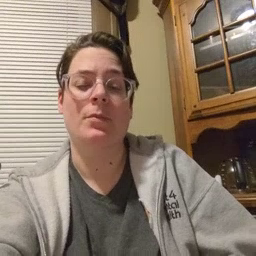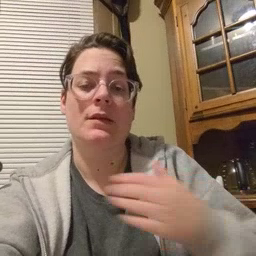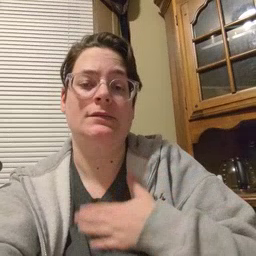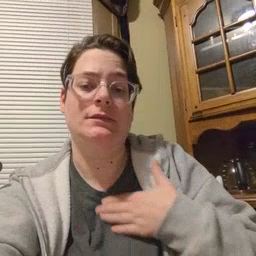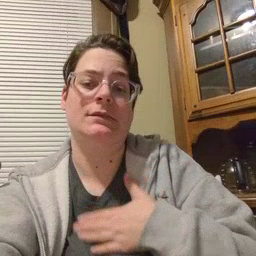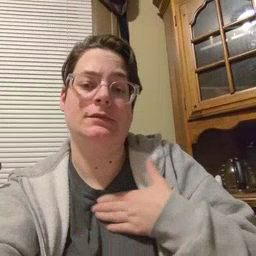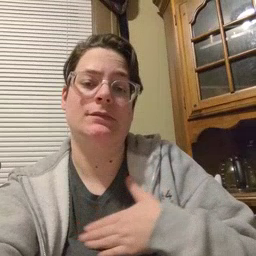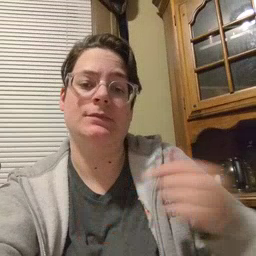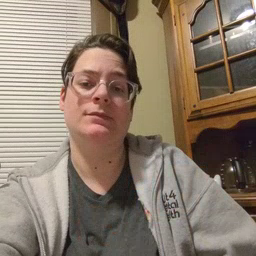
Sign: please